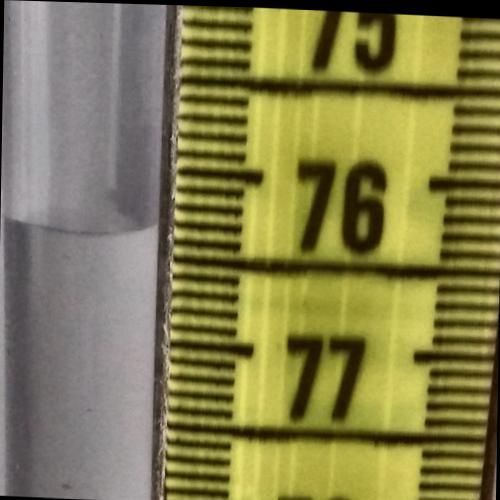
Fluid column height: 76.3 cm